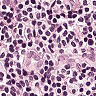
Metastatic tissue present: no